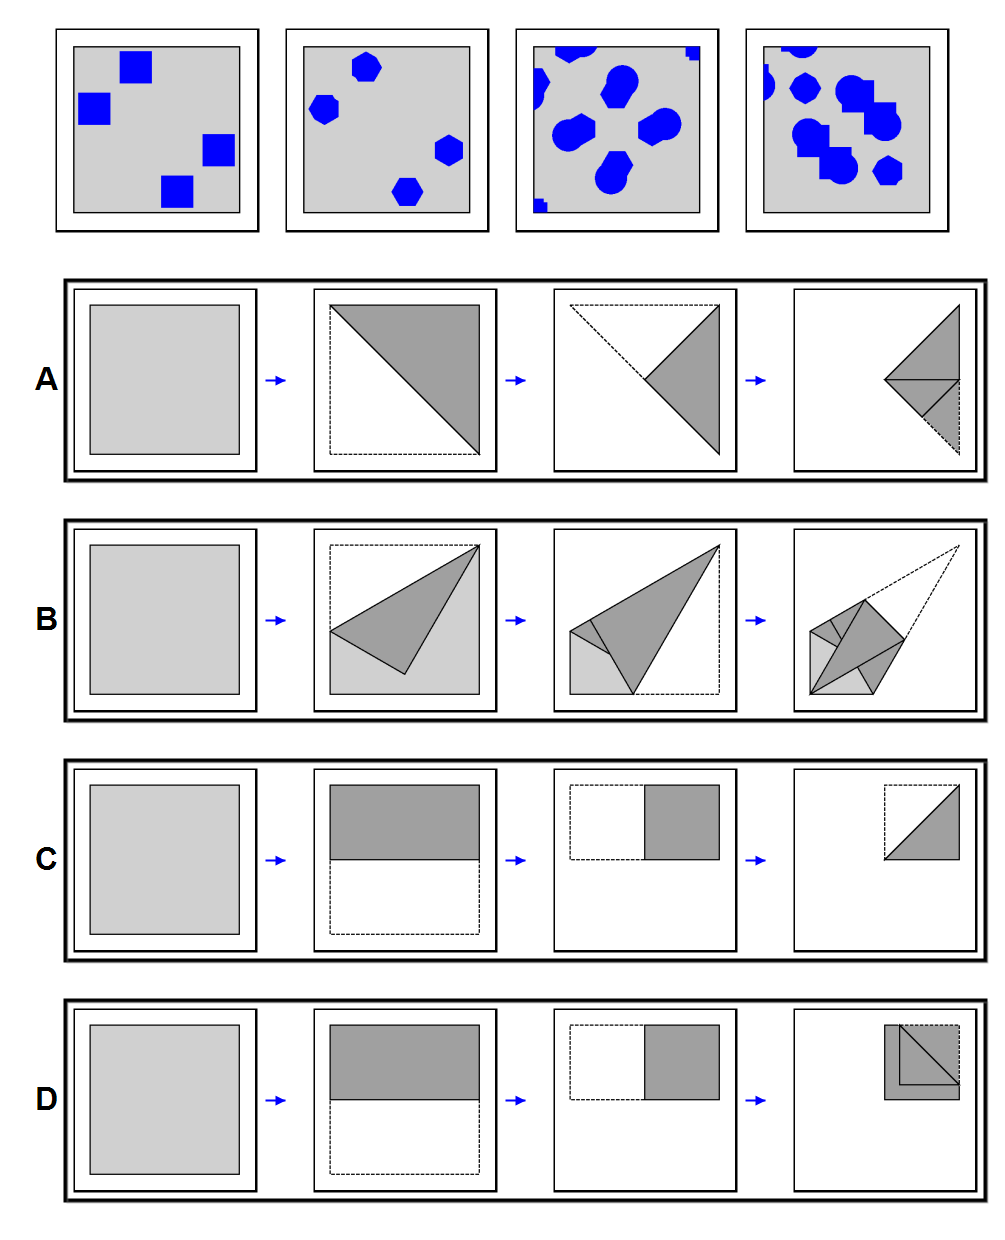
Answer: A